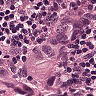
Metastatic tissue present: yes